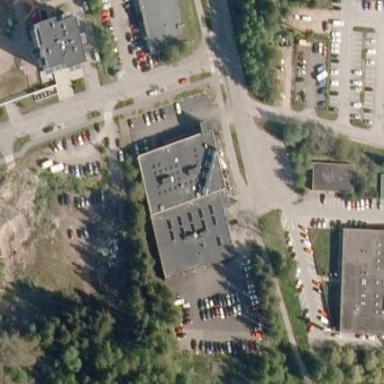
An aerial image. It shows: Commercial area.